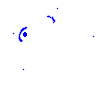
Particle: pion